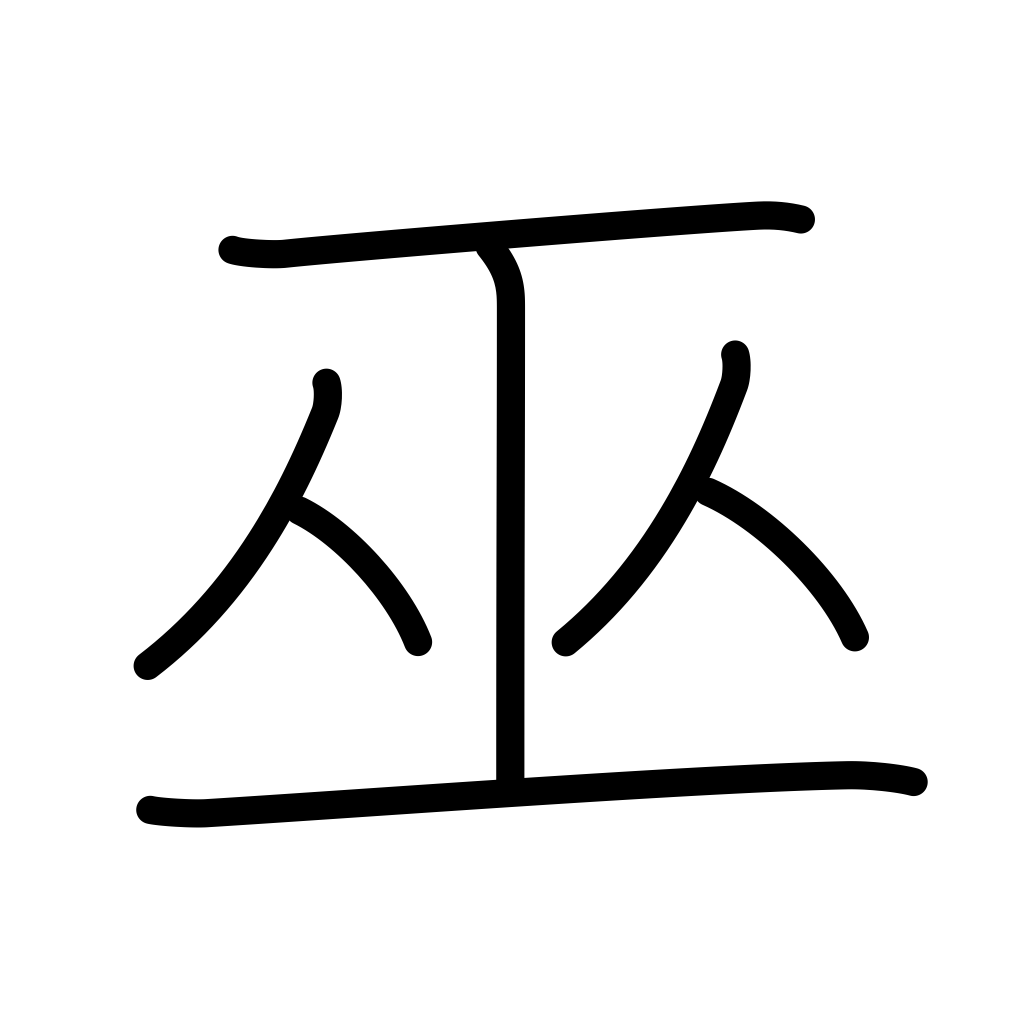
Meaning: sorcerer, medium, shrine maiden